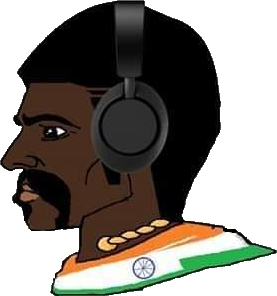
Label: 4_Yes_Chad